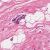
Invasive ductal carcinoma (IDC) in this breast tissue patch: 0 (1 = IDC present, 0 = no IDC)